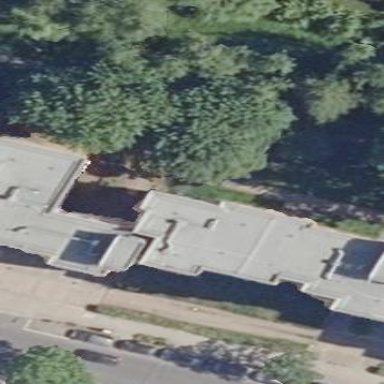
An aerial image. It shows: Apartment building with flat roof.